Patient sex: M
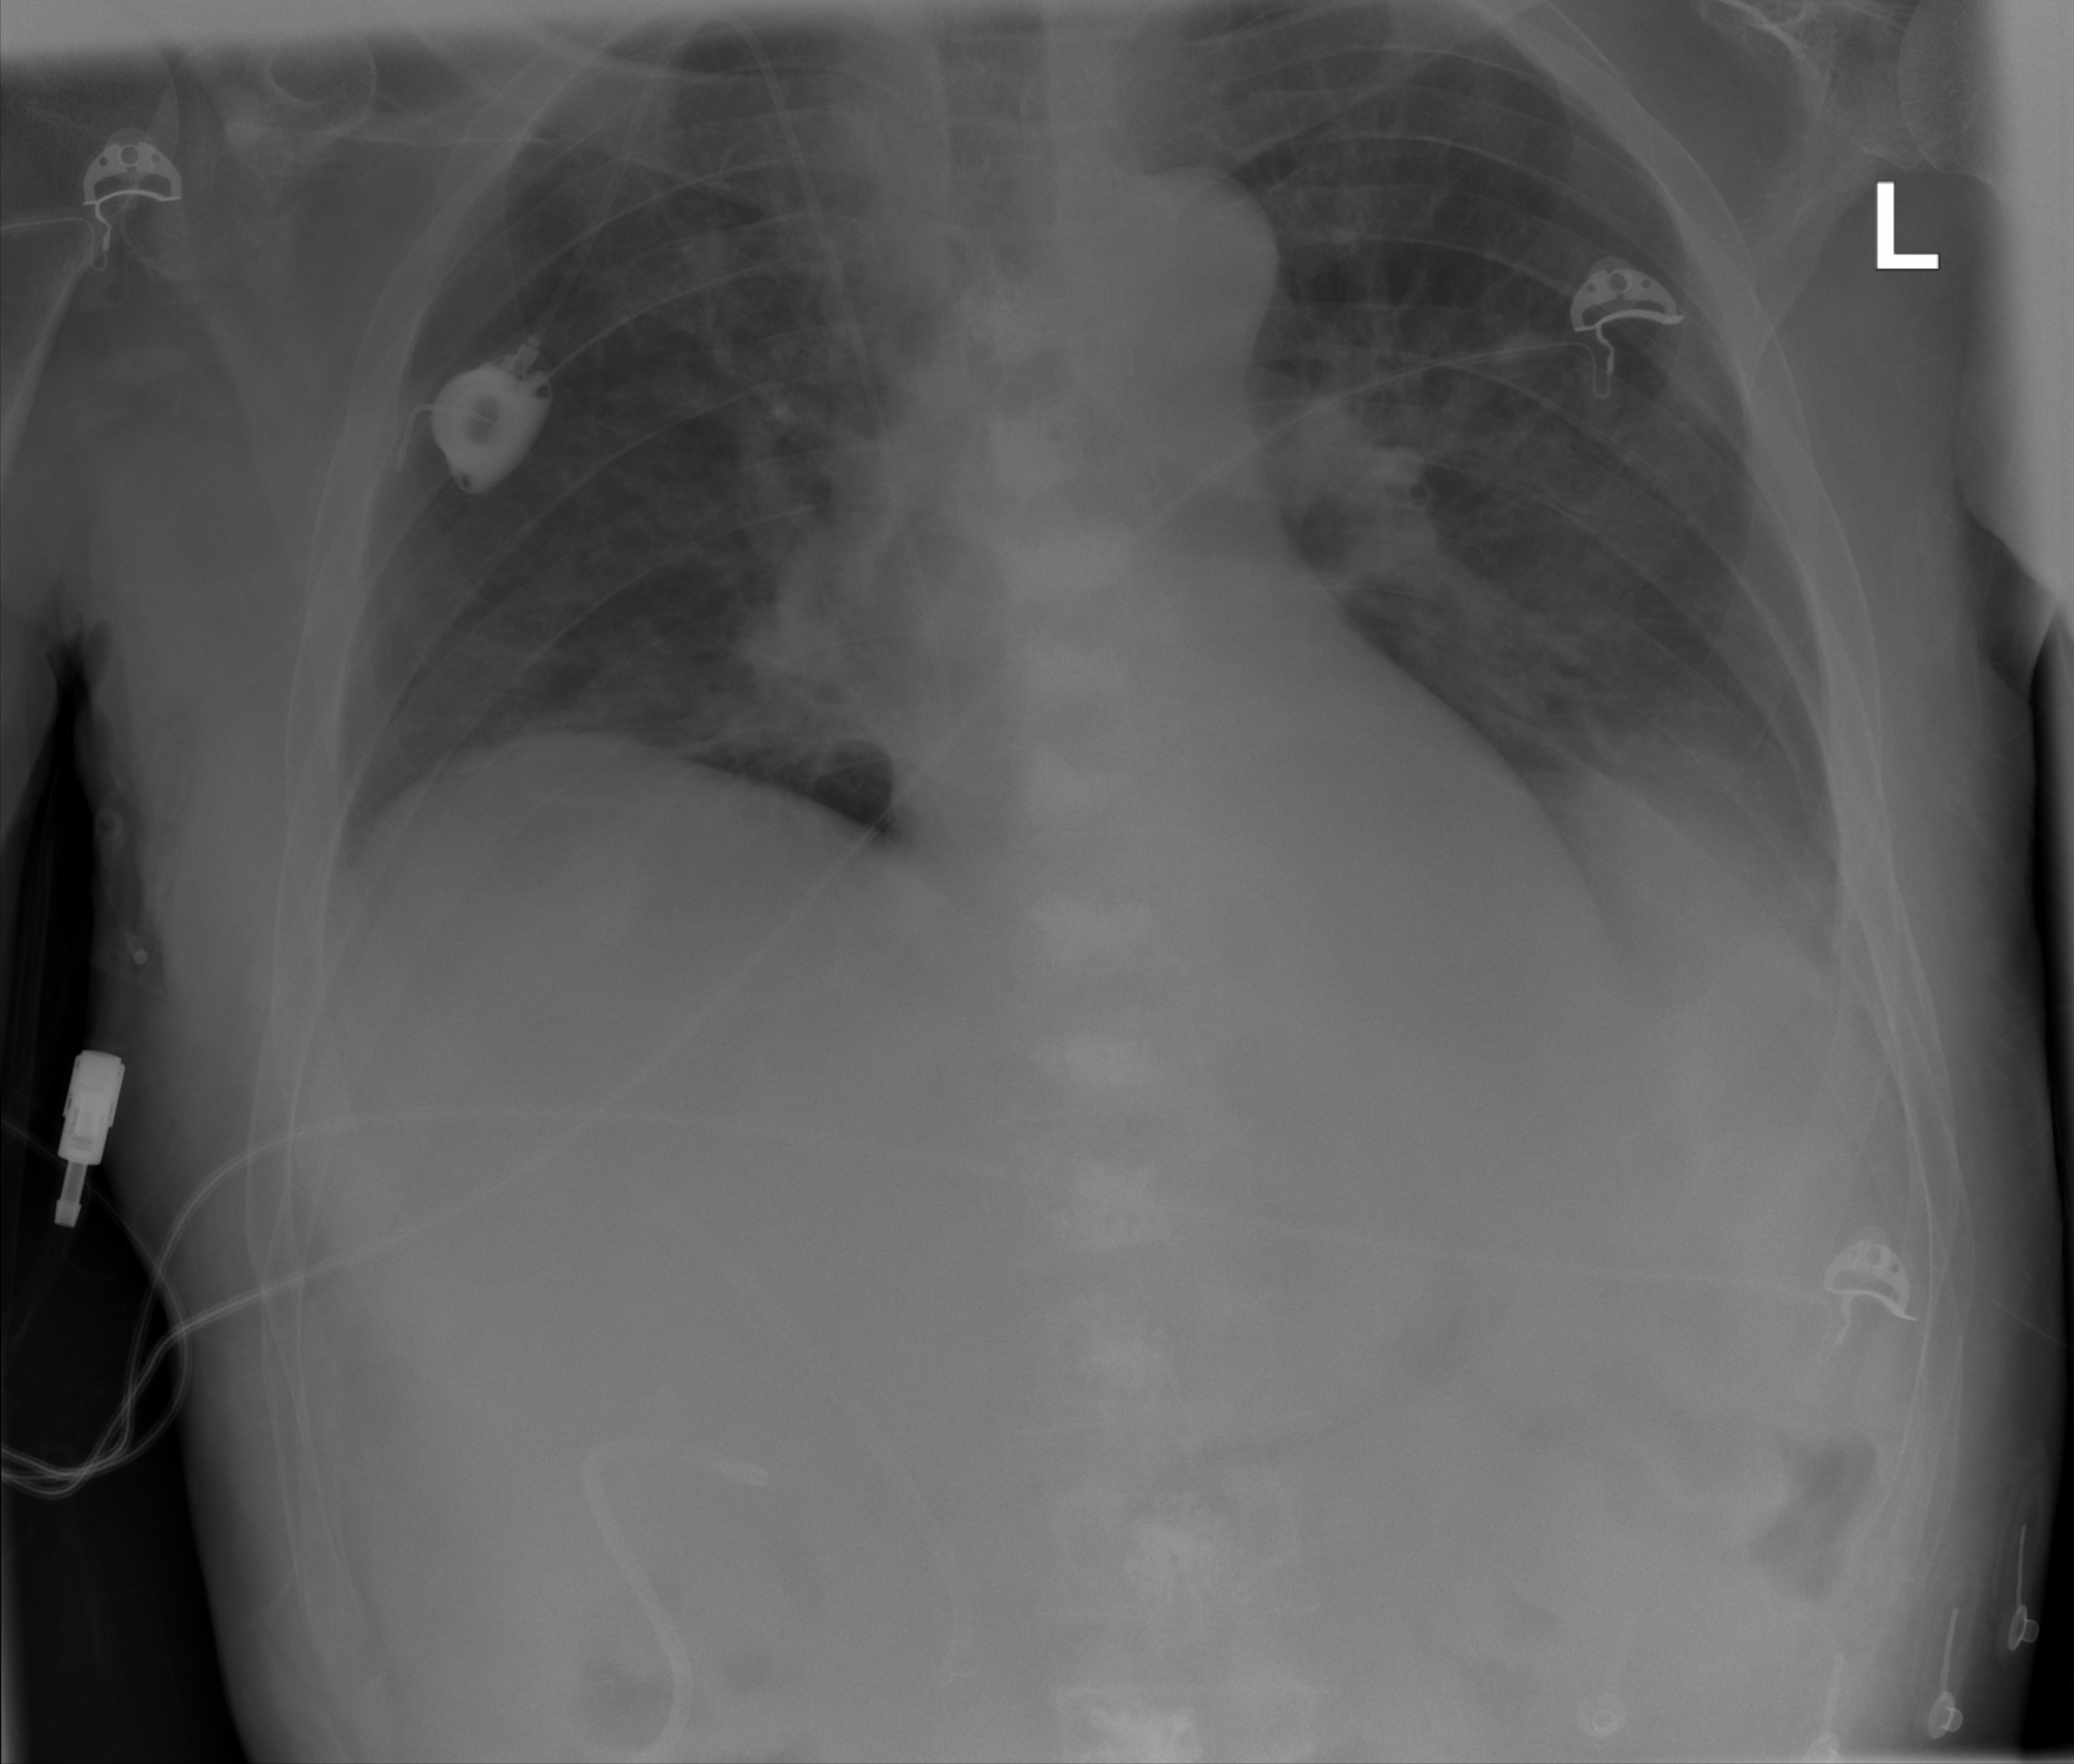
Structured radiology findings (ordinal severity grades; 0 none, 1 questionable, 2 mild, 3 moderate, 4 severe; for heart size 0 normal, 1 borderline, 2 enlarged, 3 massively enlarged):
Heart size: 0
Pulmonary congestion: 0
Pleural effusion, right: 2
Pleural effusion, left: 2
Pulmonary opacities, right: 2
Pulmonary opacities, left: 2
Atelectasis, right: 2
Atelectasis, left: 2